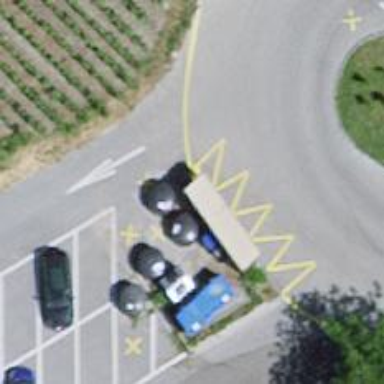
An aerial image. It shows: Bus stop with platform for public transport.